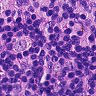
Metastatic tissue present: no